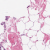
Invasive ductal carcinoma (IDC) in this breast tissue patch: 0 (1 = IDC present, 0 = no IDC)